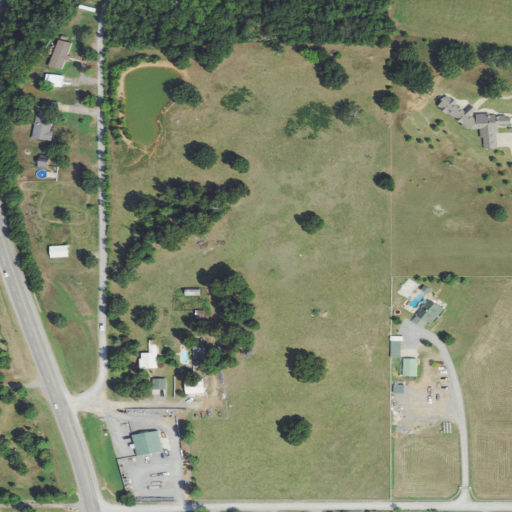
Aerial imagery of mountain in Oklahoma named Park Hill Mountain containing pasture, low intensity development, open development, deciduous forest, and medium intensity development